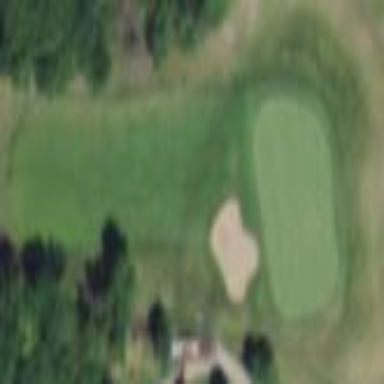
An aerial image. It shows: Golf rough area.